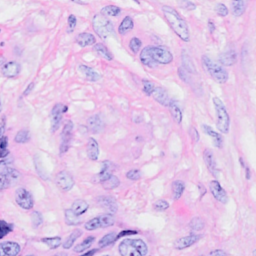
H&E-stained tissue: Breast